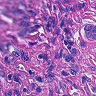
Metastatic tissue present: yes